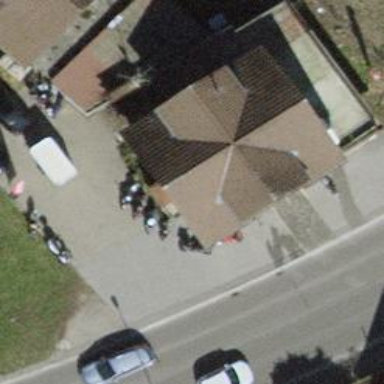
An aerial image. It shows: Motorcycle shop.